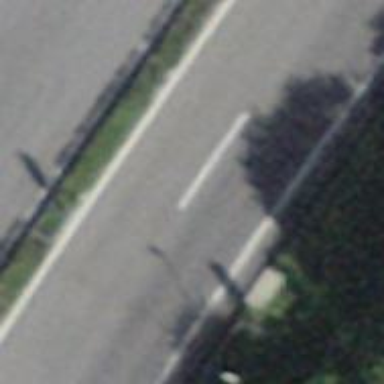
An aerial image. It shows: Asphalt motorway.